Interaction volume radius: 5 \u00c5
Interaction volume height: 40 \u00c5
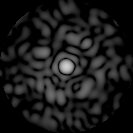
Disorder parameter: 0.8568